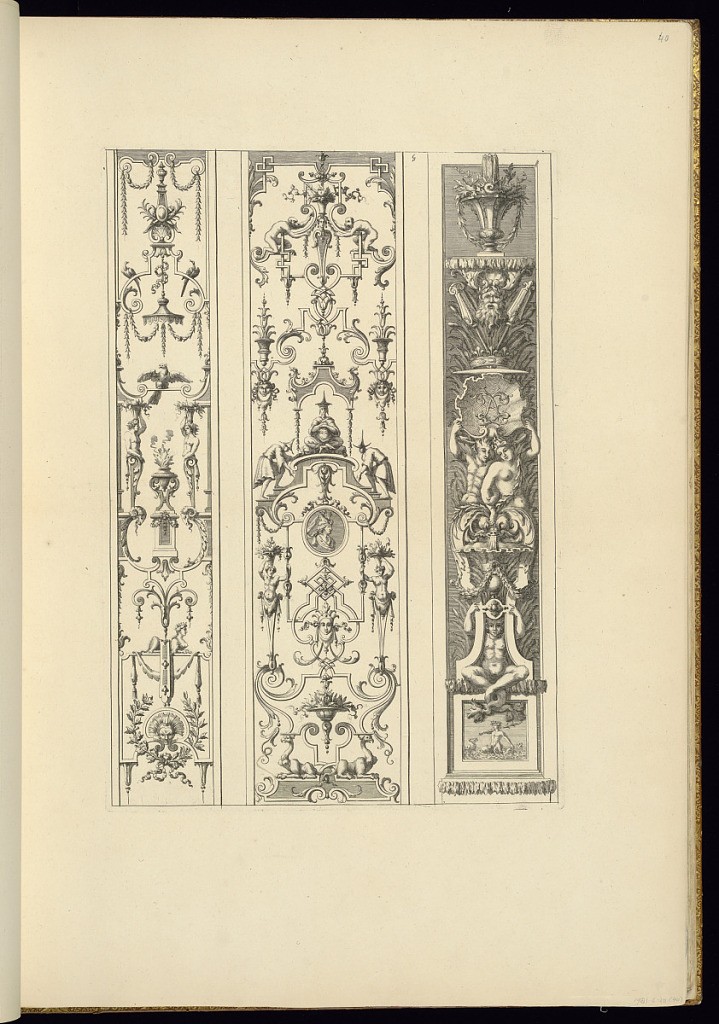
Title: Panel Designs of Grotesque Ornamentation
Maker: Jean Berain, the elder, French, 1640-1711
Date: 1711
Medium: Engraving on laid paper
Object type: Bound print
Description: Three panels of grotesque ornamentation featuring birds, baldachins, garlands, ram heads, sphinxes, masks, griffins, chinoiserie figures, monkeys (singeries), medallions, and a fountain. The plate is numbered upside-down at the top center-right of the plate, but not signed.